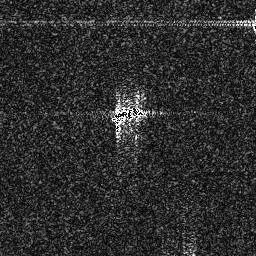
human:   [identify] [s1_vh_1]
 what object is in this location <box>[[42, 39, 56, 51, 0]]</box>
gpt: <ref>1 medium ship at the center</ref>